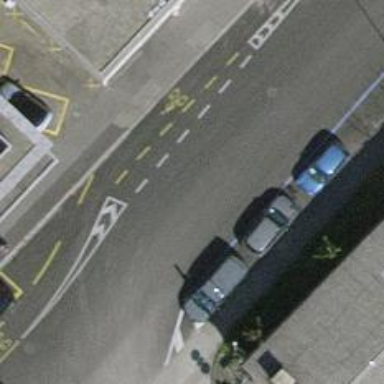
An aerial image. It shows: Tertiary road with asphalt surface. There is cycle lane on the left side.